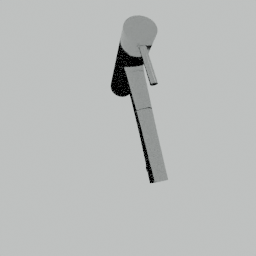
Label: appliances